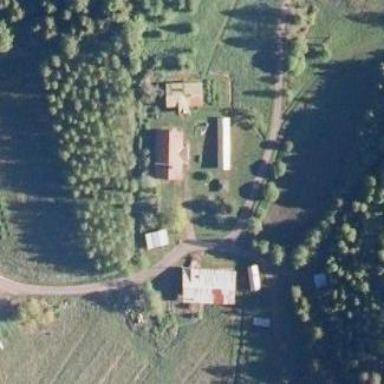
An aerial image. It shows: Farmyard area.